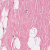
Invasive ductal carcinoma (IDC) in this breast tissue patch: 0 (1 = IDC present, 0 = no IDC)